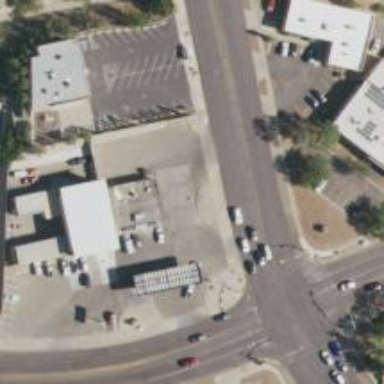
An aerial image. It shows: Convenience shop.